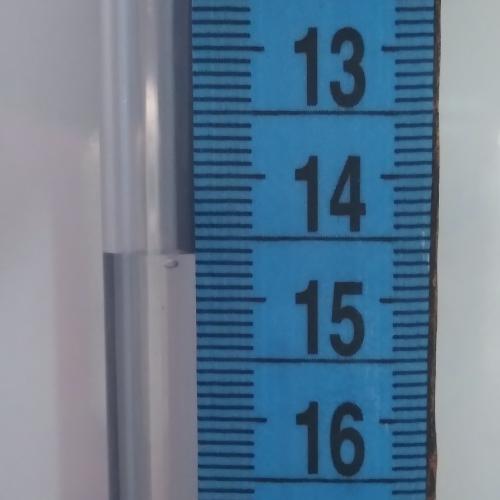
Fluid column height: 14.6 cm